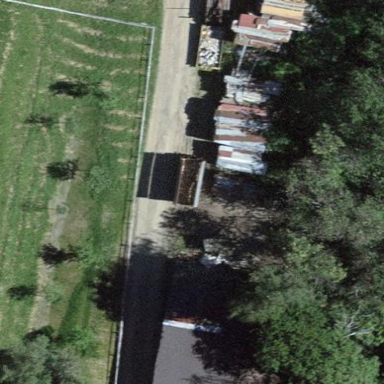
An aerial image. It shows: View of roof of building.